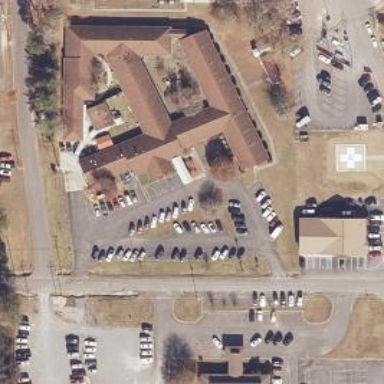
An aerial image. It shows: Nursing home.